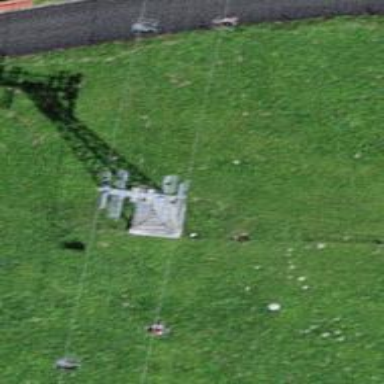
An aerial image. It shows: Pylon for aerialway.